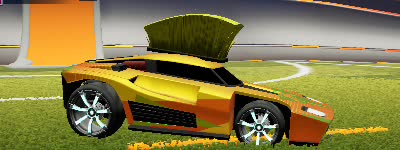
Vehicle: breakout